Field crop: tomato
Growth stage: 1
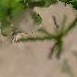
Species: cyperus